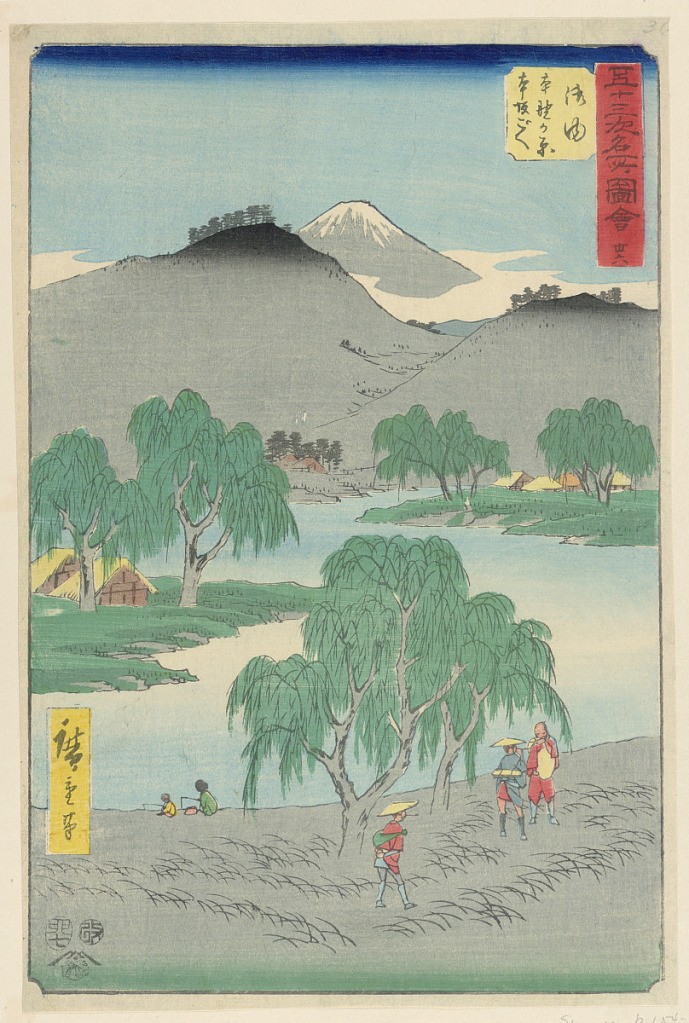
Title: Goyu: Motono-ga-hara and Motozaka Pass (Goyu, Motono-ga-hara Motozaka goe) from the Series 53 Stations of the Tokaido
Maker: Ando Hiroshige, Japanese, 1797–1858
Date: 1797-1858
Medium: Woodblock print in colored ink on paper
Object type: Print
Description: A landscape view of nature and trees with a quiet body of water amongst the various elements. In the foreground are people standing and watching two children fish. In the middle ground are small houses with straw roofs. Mount Fuji is peaking out from behind a mountain and is topped with a fresh new layer of snow.